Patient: sex M, age 52
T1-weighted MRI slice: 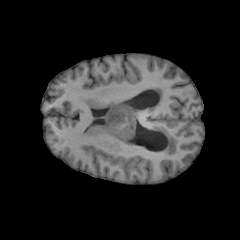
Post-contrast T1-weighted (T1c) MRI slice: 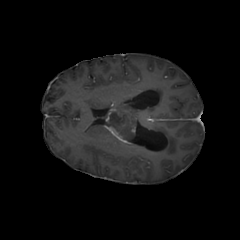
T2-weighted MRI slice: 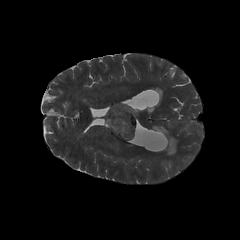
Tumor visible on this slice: yes
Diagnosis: Glioblastoma, IDH-wildtype
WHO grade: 4